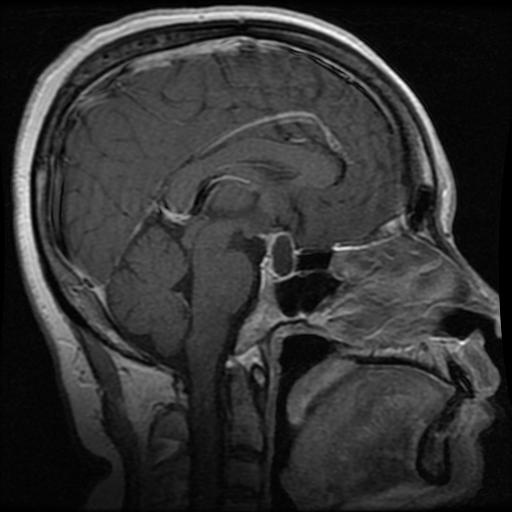
Label: pituitary